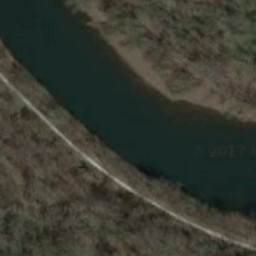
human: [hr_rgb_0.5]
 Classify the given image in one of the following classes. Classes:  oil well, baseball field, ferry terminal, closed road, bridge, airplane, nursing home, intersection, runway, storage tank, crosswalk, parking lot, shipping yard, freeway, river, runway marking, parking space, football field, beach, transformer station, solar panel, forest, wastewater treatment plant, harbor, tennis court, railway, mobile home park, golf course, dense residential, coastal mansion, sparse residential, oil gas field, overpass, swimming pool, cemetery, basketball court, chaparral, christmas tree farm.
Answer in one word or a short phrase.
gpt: river